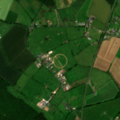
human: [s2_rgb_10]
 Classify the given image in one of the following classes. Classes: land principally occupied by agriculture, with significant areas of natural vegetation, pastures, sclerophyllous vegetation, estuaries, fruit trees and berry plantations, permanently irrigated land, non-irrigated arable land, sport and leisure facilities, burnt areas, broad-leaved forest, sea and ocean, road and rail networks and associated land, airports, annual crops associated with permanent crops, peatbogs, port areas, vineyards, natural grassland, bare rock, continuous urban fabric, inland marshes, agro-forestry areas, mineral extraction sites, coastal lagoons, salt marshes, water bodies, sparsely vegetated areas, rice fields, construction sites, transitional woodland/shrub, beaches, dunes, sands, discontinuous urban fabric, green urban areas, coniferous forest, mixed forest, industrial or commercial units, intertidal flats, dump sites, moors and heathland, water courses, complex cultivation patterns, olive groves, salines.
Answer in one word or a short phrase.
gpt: non-irrigated arable land, pastures, mixed forest, transitional woodland/shrub